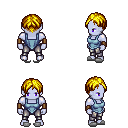
a pixel art fantasy rpg character, male body template, dark elf, purple skin, blue vest, metal pants, blonde parted hairstyle, leather bracers, white slippers, four views (front, back, left, right), 2x2 character sprite sheet, small pixel art, hard edges, no anti-aliasing